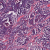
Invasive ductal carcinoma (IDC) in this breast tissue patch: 0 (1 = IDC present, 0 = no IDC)